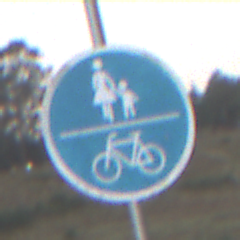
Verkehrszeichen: GemeinsamerGehUndRadweg
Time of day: SunriseSunset
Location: Outdoor (RoadRail)
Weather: PartlyCloudy
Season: NotSpecified
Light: Natural